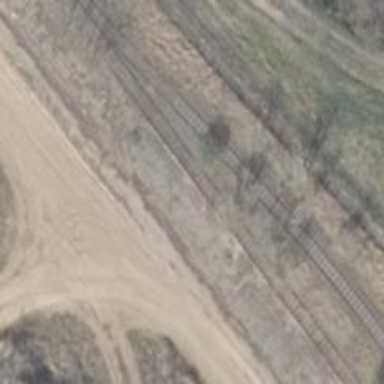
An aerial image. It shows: Railway yard used for servicing trains.